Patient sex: F
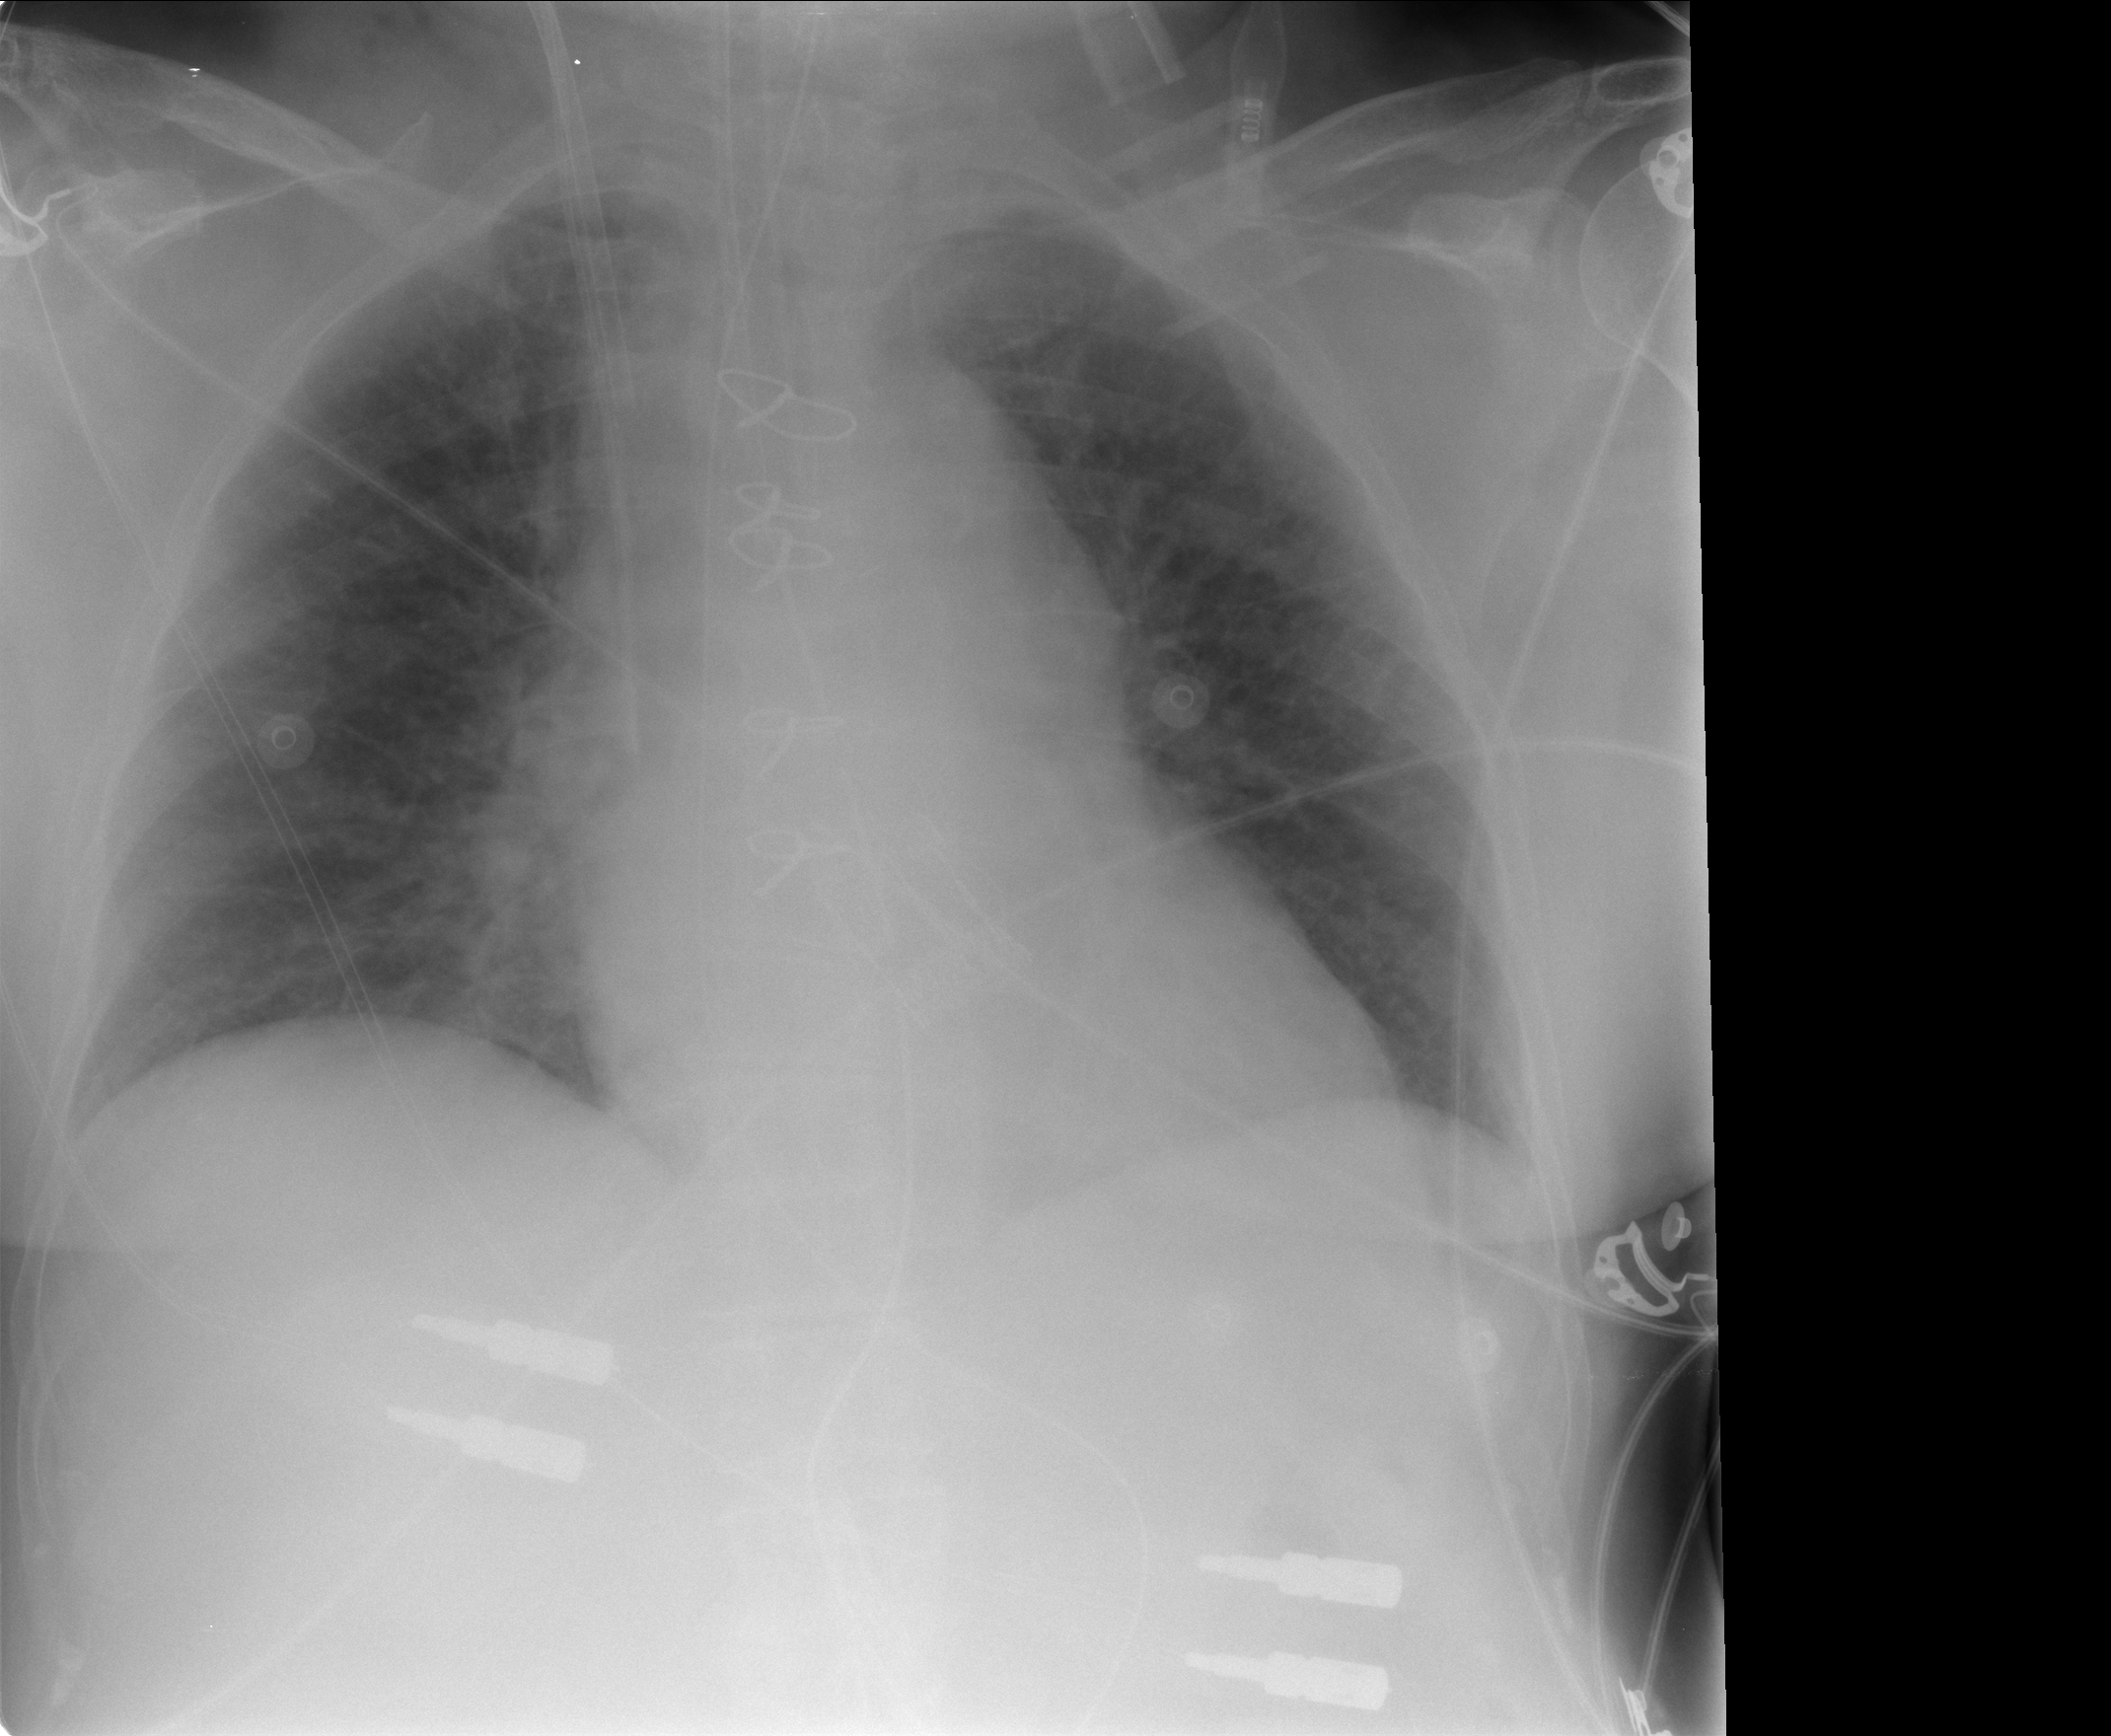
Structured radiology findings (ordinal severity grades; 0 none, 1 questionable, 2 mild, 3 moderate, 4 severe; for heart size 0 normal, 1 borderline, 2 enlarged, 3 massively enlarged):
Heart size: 2
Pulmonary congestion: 1
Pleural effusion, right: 0
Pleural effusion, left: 0
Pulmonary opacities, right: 0
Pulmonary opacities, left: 0
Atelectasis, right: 2
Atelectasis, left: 0